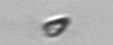
Label: Pyramimonas